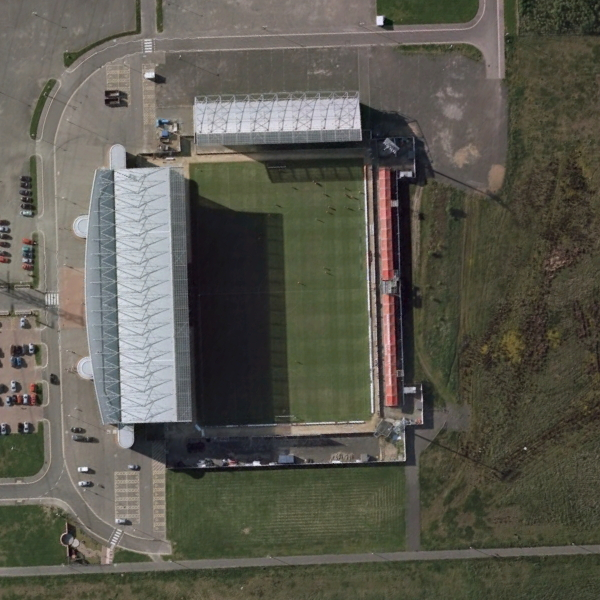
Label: Stadium